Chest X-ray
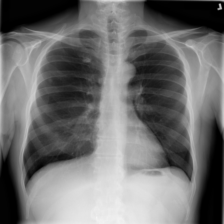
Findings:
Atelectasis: negative
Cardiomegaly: negative
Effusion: negative
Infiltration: negative
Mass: negative
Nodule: negative
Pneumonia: negative
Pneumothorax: negative
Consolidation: negative
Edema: negative
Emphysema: negative
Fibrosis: negative
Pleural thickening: negative
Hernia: negative